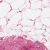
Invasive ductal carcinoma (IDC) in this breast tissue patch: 0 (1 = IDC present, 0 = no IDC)